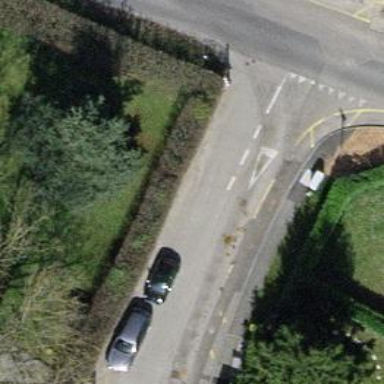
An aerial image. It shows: Unclassified road with asphalt surface.